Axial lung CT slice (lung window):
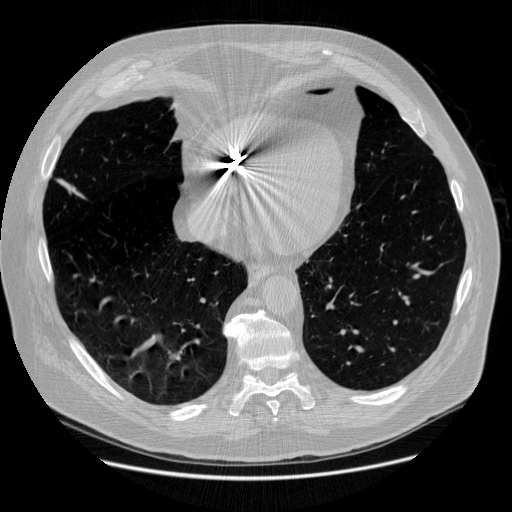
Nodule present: no